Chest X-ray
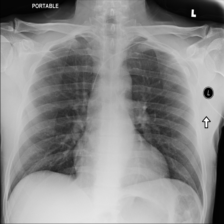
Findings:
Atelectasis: negative
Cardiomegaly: negative
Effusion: negative
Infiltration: negative
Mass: negative
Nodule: negative
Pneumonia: negative
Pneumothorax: negative
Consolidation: negative
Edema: negative
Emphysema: negative
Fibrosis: negative
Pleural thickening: negative
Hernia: negative